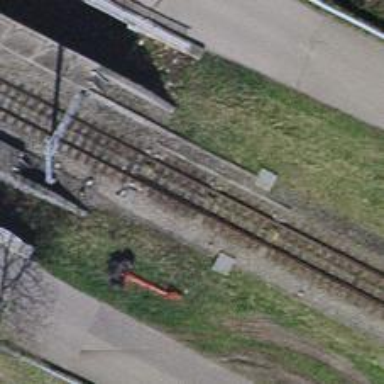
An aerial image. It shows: Single-track electrified railway with contact line.